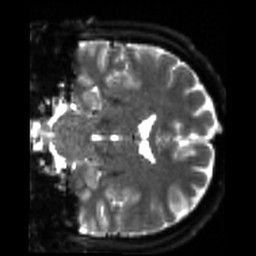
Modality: sbref
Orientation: coronal
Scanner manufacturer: siemens
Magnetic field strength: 3 T
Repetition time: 4 s
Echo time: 0.0594 s